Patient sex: M
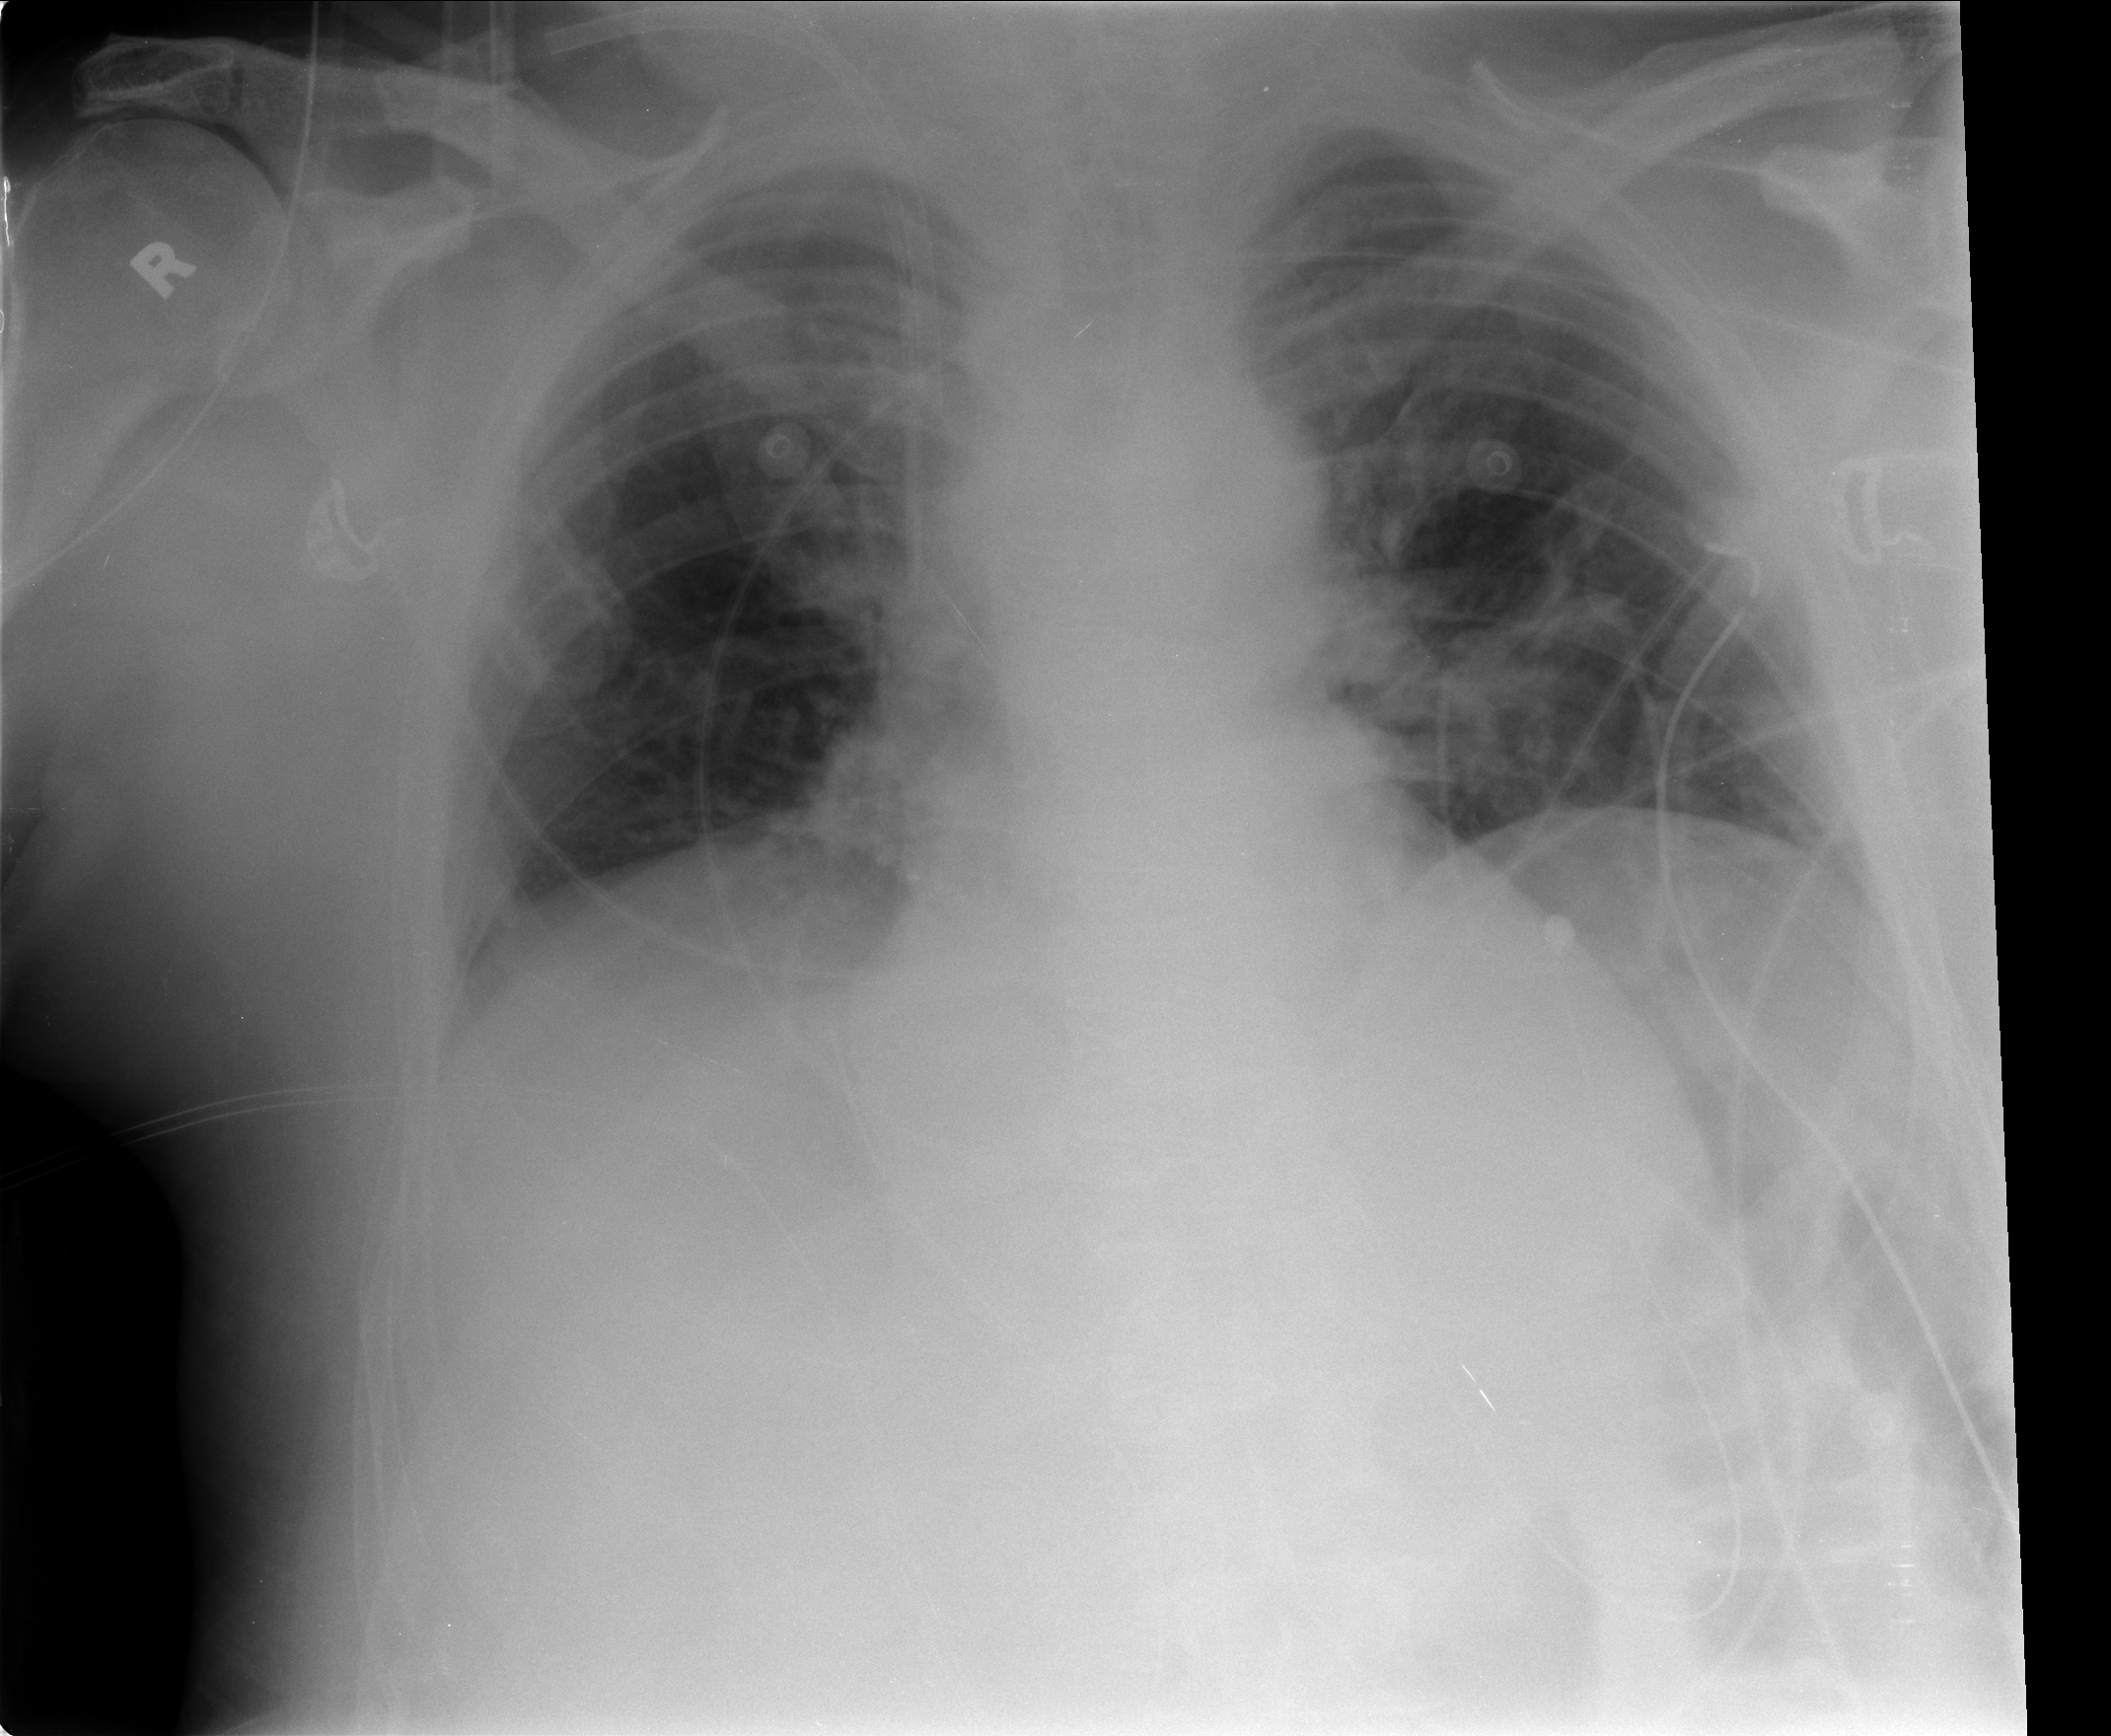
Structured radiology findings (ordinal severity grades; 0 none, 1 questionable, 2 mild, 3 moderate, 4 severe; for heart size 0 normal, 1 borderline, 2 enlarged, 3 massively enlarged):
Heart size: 0
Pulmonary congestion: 2
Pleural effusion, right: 0
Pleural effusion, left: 0
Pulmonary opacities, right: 0
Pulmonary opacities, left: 0
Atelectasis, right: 0
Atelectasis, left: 0